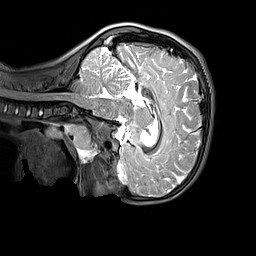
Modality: T2w
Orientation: sagittal
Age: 9
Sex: female
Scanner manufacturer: siemens
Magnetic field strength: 3 T
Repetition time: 3.2 s
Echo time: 0.408 s